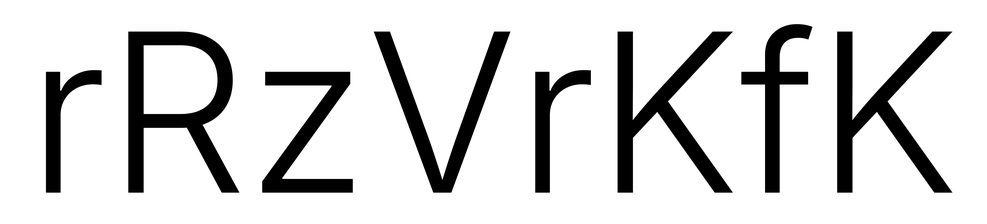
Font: Inter_Light